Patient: sex F, age 40
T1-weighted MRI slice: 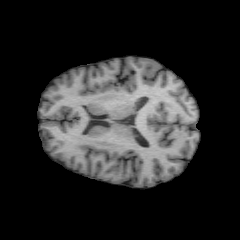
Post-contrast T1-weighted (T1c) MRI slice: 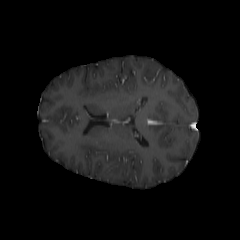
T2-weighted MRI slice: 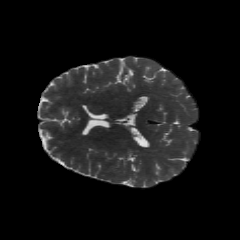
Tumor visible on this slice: no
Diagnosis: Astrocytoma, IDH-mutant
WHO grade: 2